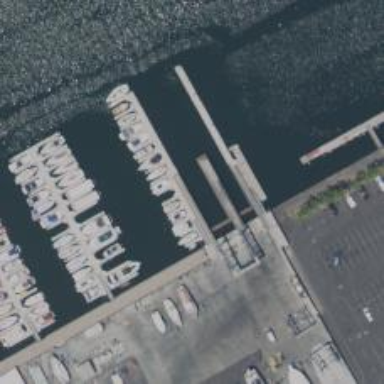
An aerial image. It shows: Man-made pier.